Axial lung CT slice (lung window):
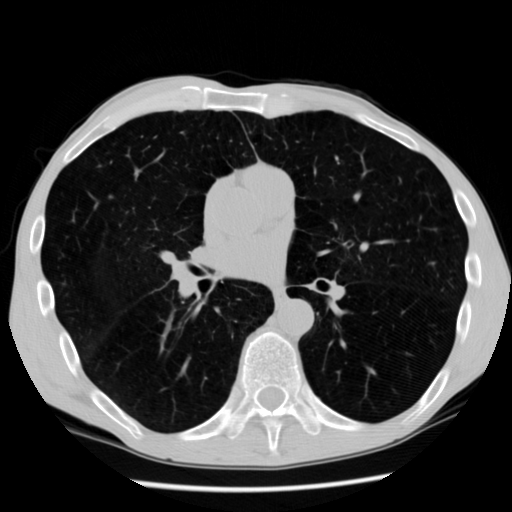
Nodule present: no